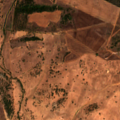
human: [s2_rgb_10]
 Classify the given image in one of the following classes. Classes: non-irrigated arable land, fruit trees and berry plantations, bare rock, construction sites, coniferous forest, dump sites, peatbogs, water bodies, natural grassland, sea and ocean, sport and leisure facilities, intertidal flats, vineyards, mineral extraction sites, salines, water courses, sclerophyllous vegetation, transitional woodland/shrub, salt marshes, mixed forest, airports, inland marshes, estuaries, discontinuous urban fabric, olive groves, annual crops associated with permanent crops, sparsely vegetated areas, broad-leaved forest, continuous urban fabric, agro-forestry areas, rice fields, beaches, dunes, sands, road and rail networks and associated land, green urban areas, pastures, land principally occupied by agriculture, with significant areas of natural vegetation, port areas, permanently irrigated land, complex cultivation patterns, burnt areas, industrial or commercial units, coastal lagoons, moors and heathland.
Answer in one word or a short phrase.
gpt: non-irrigated arable land, agro-forestry areas, transitional woodland/shrub